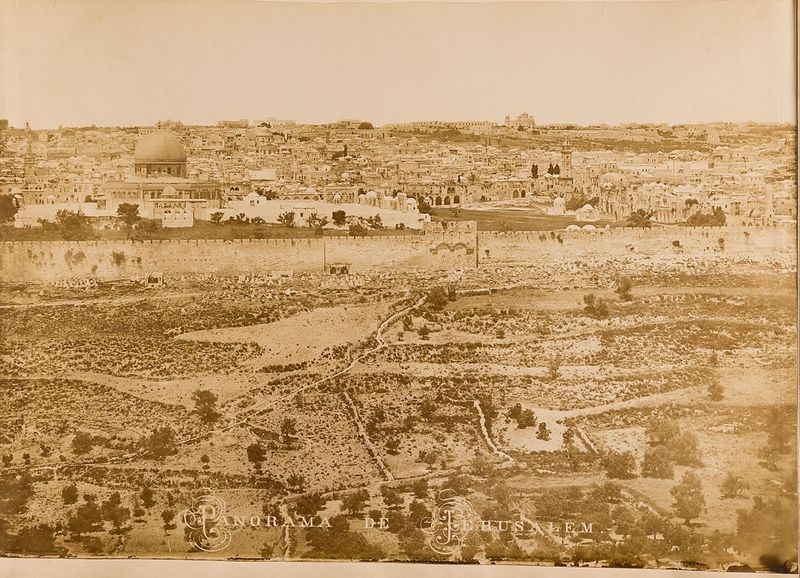
Titel: Panorama de Jerusalem
Künstler: Félix Bonfils
Standort: Hamburg
Institution: Museum für Kunst und Gewerbe Hamburg
Schlagwörter: landschaft, stadt, ort, dorf, silhouette, foto, fotografie, photographie, stadtansicht, photo, stadtmauer, anlagen, prospekt, albumin, landschaftsdarstellung, lichtbild, reisefotografie, stadtpanorama, schwarzweißpositivverfahren, silbersalzverfahren, schwarzweißfotografie, reisephotographie, albuminpapier